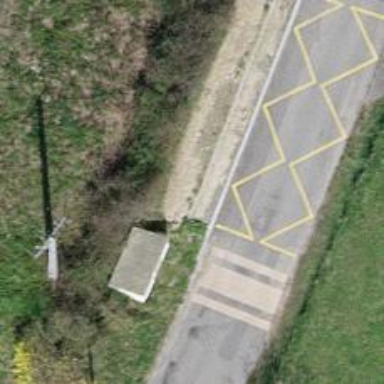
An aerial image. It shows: Bus stop with sheltered platform for public transport.